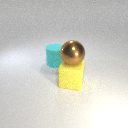
large brown metal sphere above large yellow rubber cube